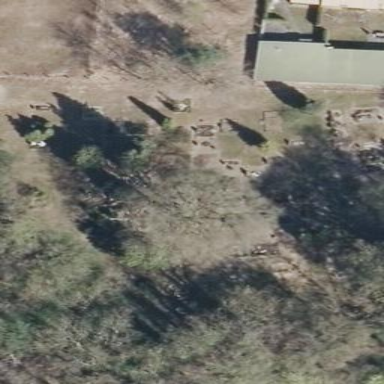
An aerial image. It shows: Cemetery.